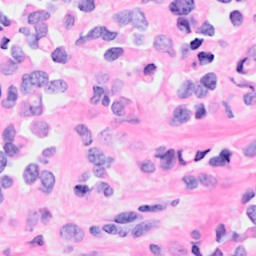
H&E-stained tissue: Breast